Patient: sex F, age 58
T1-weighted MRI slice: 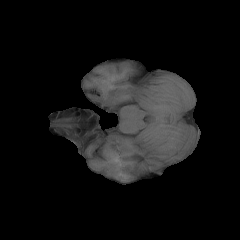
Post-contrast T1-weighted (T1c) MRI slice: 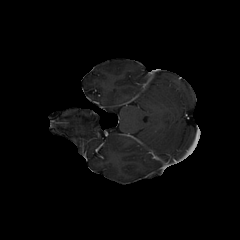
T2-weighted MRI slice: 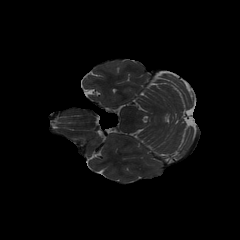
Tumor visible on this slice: no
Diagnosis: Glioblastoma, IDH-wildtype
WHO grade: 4